Field crop: tomato
Growth stage: 1
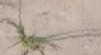
Species: cyperus